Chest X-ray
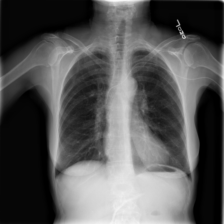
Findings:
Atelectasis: negative
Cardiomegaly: negative
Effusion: negative
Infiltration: negative
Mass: negative
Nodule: negative
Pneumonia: negative
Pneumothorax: negative
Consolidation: negative
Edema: negative
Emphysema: negative
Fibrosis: negative
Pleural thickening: negative
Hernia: negative